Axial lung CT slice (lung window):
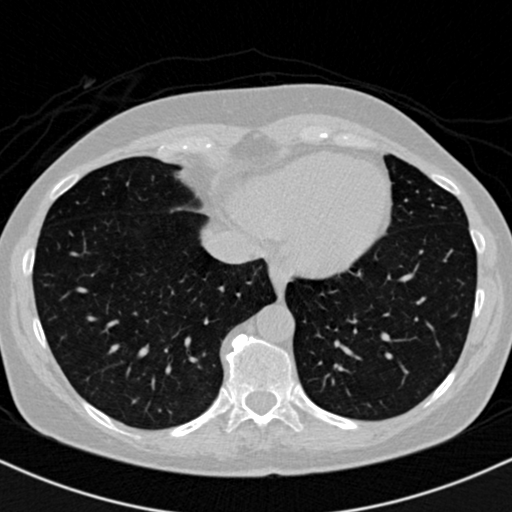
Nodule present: no